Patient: sex M, age 52
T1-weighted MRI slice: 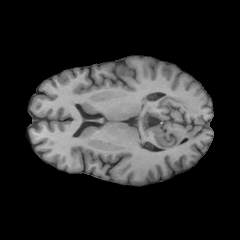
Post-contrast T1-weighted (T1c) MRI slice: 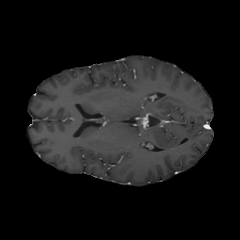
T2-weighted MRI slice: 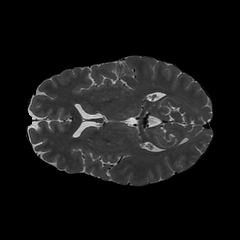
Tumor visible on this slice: no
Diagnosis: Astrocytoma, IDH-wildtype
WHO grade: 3